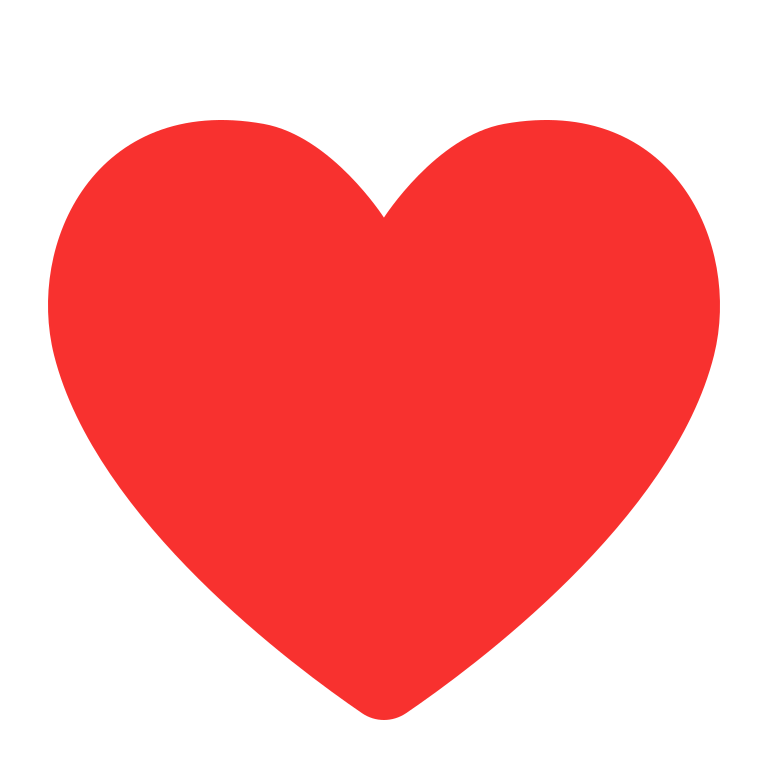
heart suit flat